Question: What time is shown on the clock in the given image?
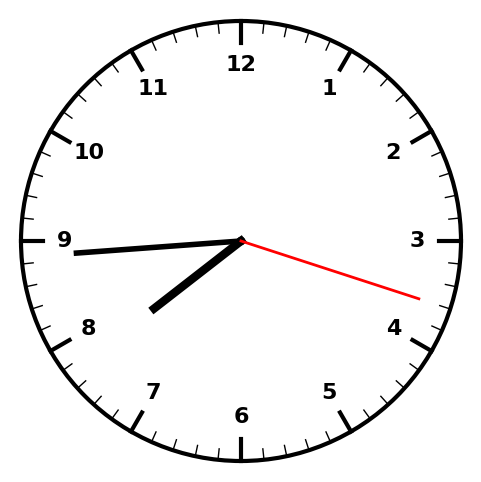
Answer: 07:44:18